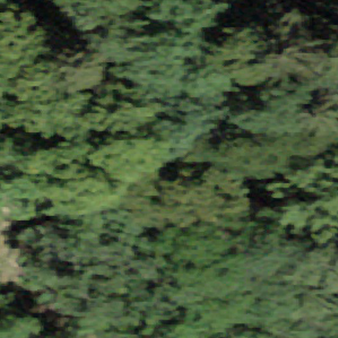
Label: other